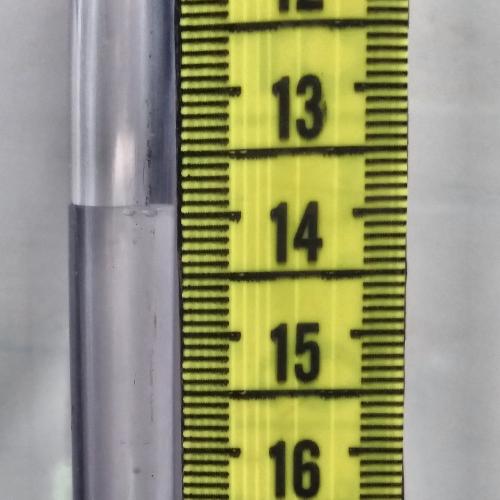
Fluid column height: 13.9 cm